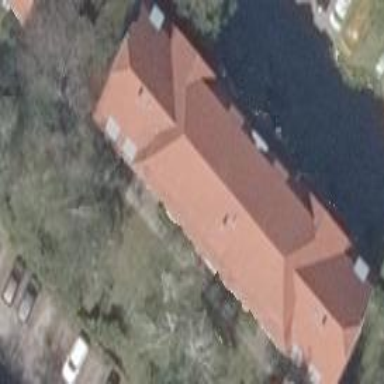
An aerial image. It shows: Apartments building with gambrel-shaped roof.